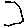
Label: hexagon